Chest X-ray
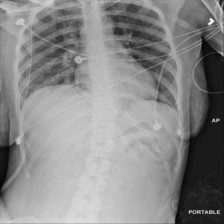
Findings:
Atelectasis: negative
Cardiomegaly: negative
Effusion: negative
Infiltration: negative
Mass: negative
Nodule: negative
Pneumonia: negative
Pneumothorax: negative
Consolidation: negative
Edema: negative
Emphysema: negative
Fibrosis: negative
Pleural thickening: negative
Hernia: negative